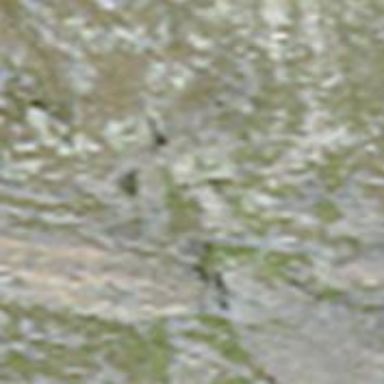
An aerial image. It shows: Natural cliff.